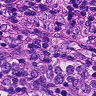
Metastatic tissue present: yes